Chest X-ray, PA view. Patient: 41 years old, sex F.
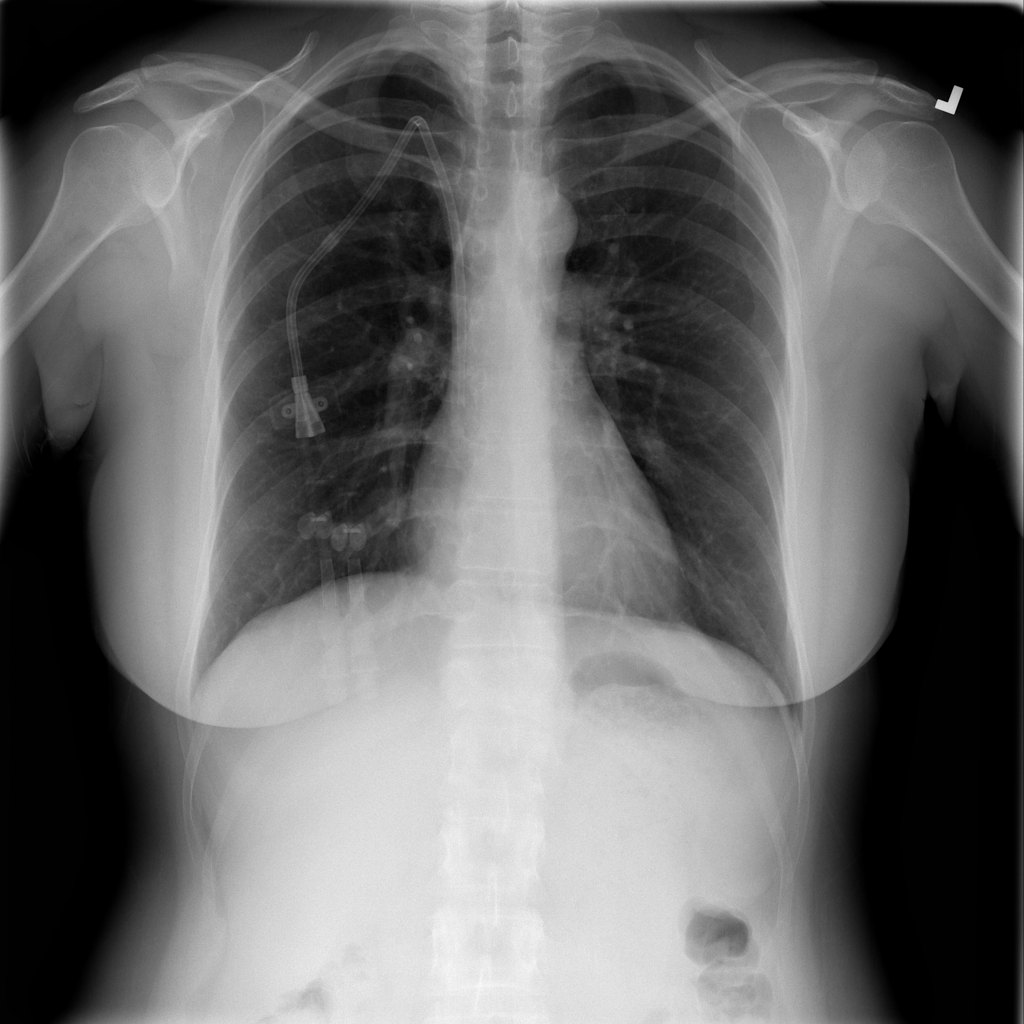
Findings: Nodule